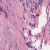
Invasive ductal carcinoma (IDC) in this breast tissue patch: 1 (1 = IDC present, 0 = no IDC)